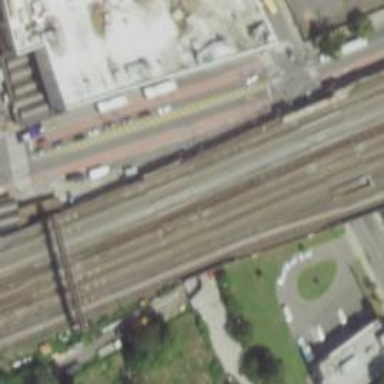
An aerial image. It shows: Electrified rail railway.